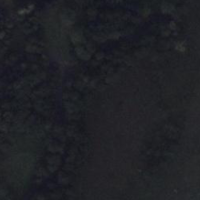
EUNIS habitat code: 24
Species observed at this site:
Sorbus aucuparia